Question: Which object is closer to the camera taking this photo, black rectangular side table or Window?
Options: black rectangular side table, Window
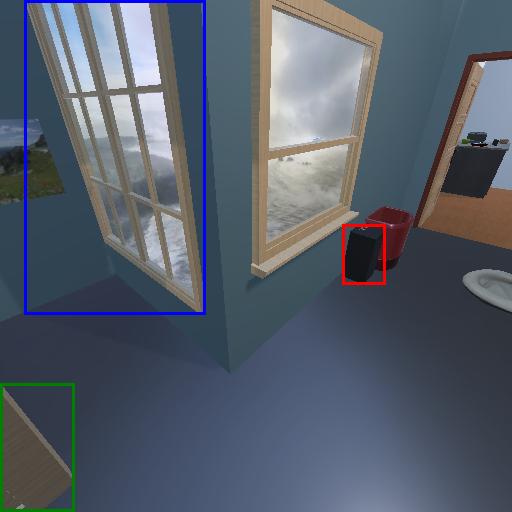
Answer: black rectangular side table